Question: Hi i have installed latest blackberry 10 Simulator (BlackBerry10Simulator-Installer-BB10_2_1-1925-Win-201312191822) .After installing when i click on controller i am getting a blank white screen as shown in bellow screenshot.I am using windows 8.0 Enterprise.What may be the issue?Thanks in advance.

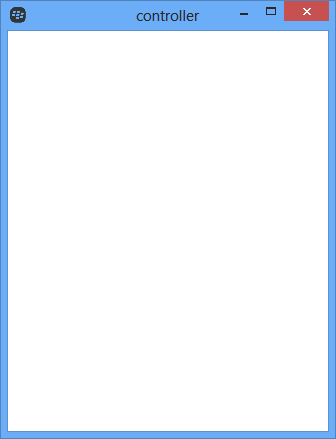
Answer: I solved the exact same problem.
Upgrading from a generic graphic driver with OpenGL 1.1 to a specific driver that enabled OpenGL 2.1 solved the problem.
You can check which OpenGL version do you have with this software: <URL>
I had to manually force the installation of an older Vista driver in Windows 8.1 for my Intel 4 Series graphic card. Since Intel does not offer official drivers for Win8 and Win8.1 I had to:
1) modify the .inf file inside the latest official graphic card drivers to enable the installation for unsupported Windows.
I changed this part:
'''
[Manufacturer]
%Intel% = IntelGfx, NTamd64.5.1, NTamd64.6.0, NTamd64.6.2
[IntelGfx.NTamd64.5.1]
; no install on XP
[IntelGfx.NTamd64.6.2]
; no install on Win8
[IntelGfx.NTamd64.6.0]
'''
to this:
'''
[Manufacturer]
%Intel% = IntelGfx, NTamd64
[IntelGfx.NTamd64]
'''
2) I allowed installation of unsigned drivers with these commands in cmd:
'''
bcdedit -set loadoptions DISABLE_INTEGRITY_CHECKS
bcdedit -set TESTSIGNING ON
'''
3) I installed the Intel graphic drivers, then after a reboot I re-enabled signed drivers with these commands:
'''
bcdedit -set loadoptions ENABLE_INTEGRITY_CHECKS
bcdedit -set TESTSIGNING OFF
'''
4) Make sure that Windows Update does not automatically install the newer signed generic graphic card drivers that will overwrite you custom Vista drivers. Just mark as hidden the update as soon as it appears in Windows Update.